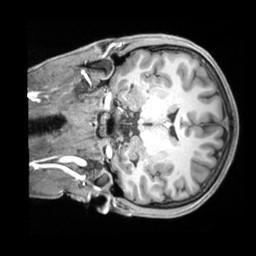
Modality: T1w
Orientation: coronal
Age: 24
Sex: male
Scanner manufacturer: siemens
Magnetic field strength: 3 T
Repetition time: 2.2 s
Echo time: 0.00218 s